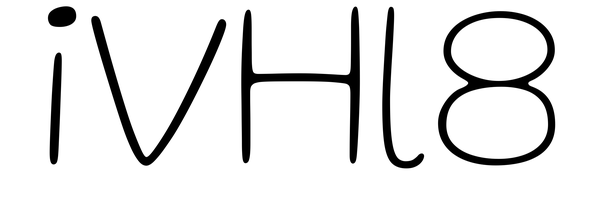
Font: Gluten_Thin